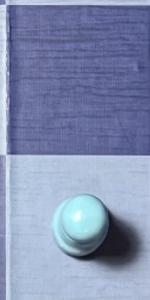
Label: Pawn_White